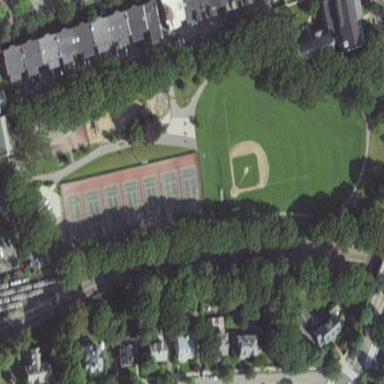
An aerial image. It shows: Tennis court in leisure pitch.